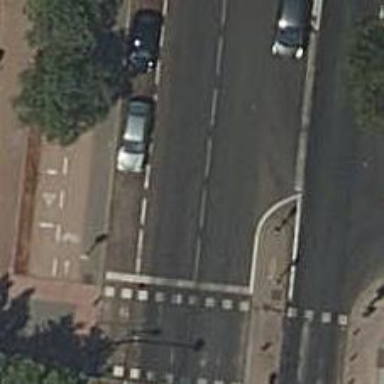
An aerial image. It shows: Road with traffic signals.